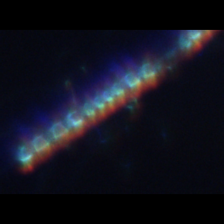
Taxon: Skeletonema
Group: Diatoms